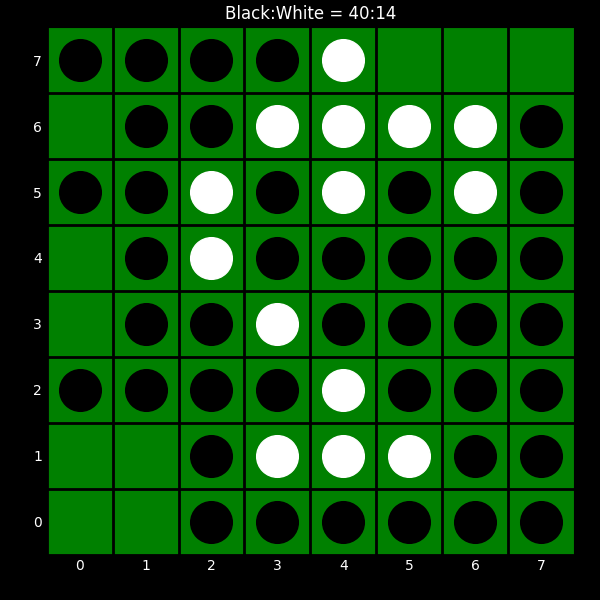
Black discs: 40
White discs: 14